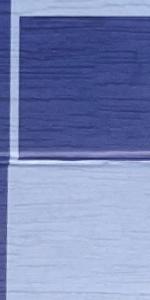
Label: Empty